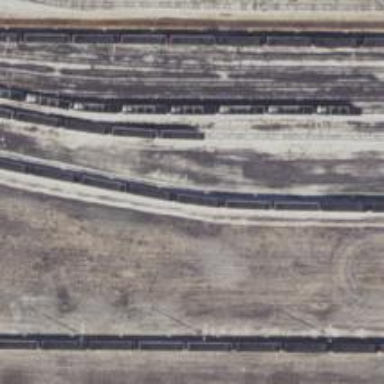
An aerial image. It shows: Railway spur service.